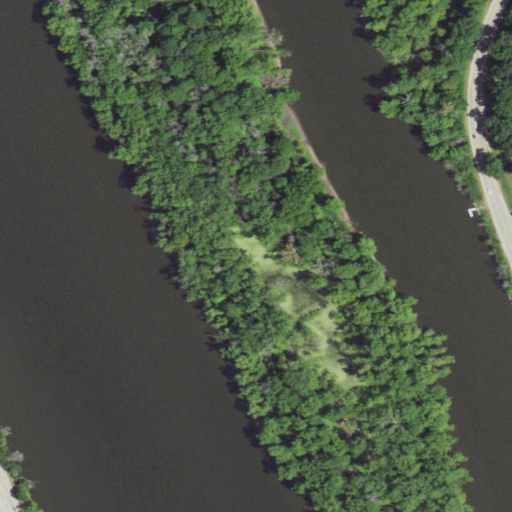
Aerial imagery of island in Illinois named Margaret Fuller Island containing open water, woody wetlands, medium intensity development, low intensity development, deciduous forest, herbaceous wetlands, and open development